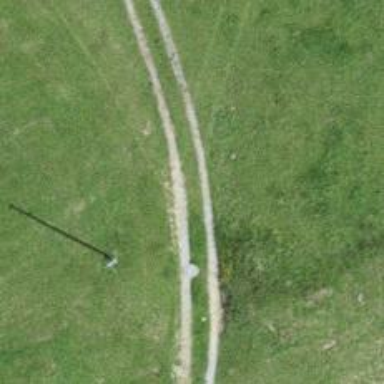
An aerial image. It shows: Track with fine gravel surface. The track type is grade 2.